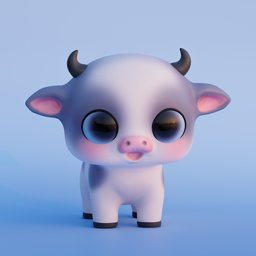
Label: animals